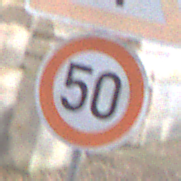
Verkehrszeichen: Geschwindigkeit50
Zusatzzeichen oben: EinseitigVerengteFahrbahnLinks
Umgebung: Outdoor, Urban
Tageszeit: Midday
Wetter: Overcast
Licht: Natural
Jahreszeit: NotSpecified
Kontrast: LowContrast